Question: Now

using <URL>
'''
CATransition *transition = [CATransition animation];
transition.duration = 0.8;
transition.timingFunction = [CAMediaTimingFunction functionWithName:kCAMediaTimingFunctionEaseIn];
//cameraIris Effect
[transition setType:@"cameraIris"];
transition.delegate = self;
[self.navigationController.view.layer addAnimation:transition forKey:nil];
[self.navigationController pushViewController:NextView animated:YES];
'''
can any one please help me
thanks in advance
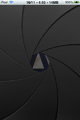
Answer: There are two separate transition effect 'cameraIrisHollowClose' and 'cameraIrisHollowOpen' in addition to 'cameraIris', so you could have two separate animations, one for opening and one for closing, triggered whenever you need them.